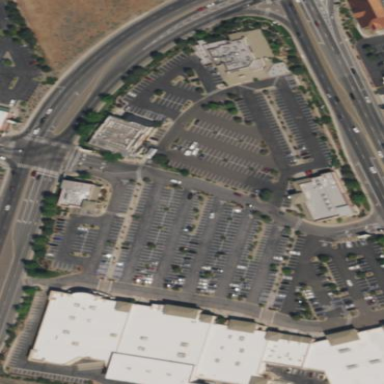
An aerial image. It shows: Retail area.